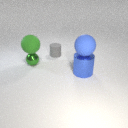
large blue metal cylinder in front of small gray rubber cylinder